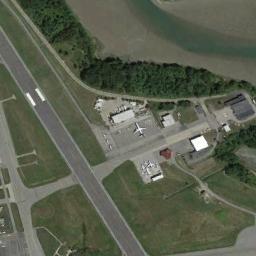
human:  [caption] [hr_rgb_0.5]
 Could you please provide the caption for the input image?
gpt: The airport is surrounded by neat terraces .

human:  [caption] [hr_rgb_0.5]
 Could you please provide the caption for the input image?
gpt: A complex airport with many runways and buildings, Many of which are parked at the airport .

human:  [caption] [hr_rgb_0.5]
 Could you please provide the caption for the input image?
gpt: There are several planes on the tarmac with one runway .

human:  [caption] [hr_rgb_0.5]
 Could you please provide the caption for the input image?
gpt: An airport with some runways and buildings on the lawn with many trees and a plane parked on the airport .

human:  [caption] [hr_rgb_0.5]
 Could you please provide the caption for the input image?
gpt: The airport is surrounded by grass .